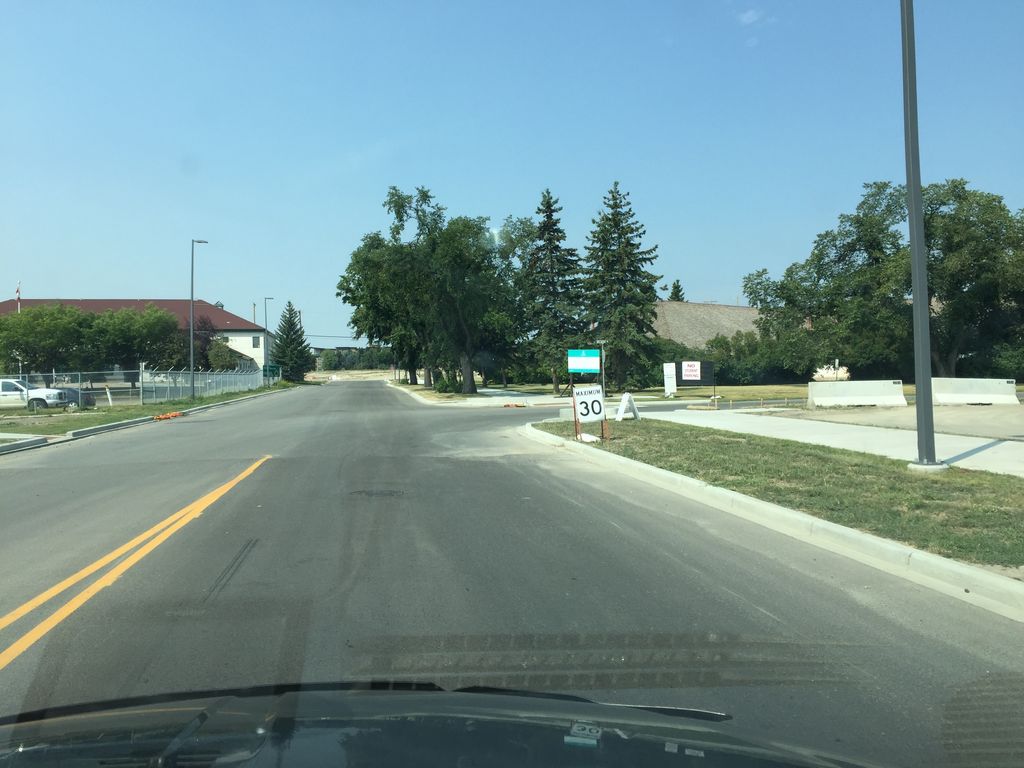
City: calgary